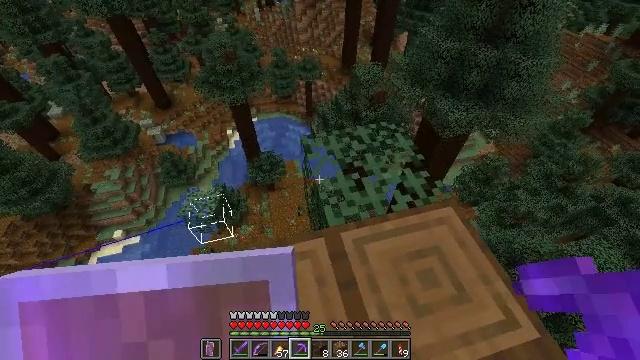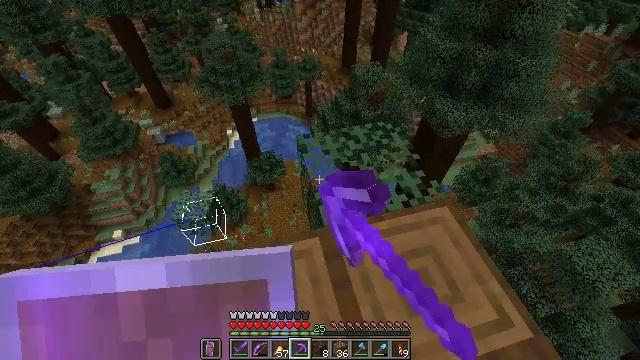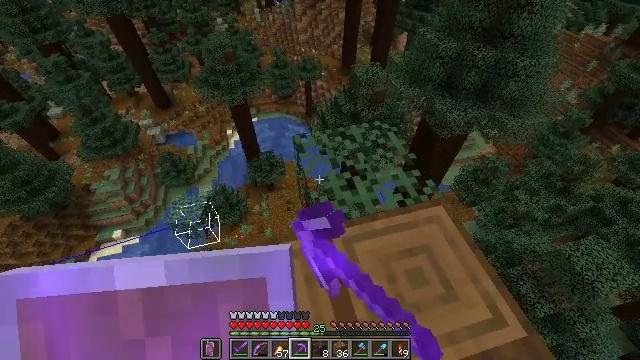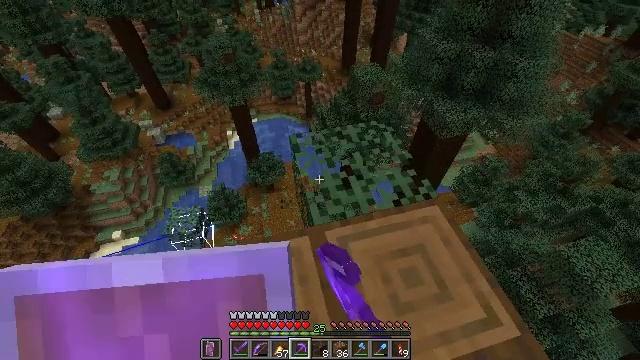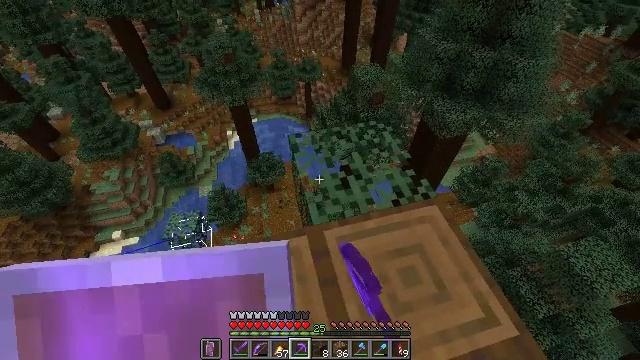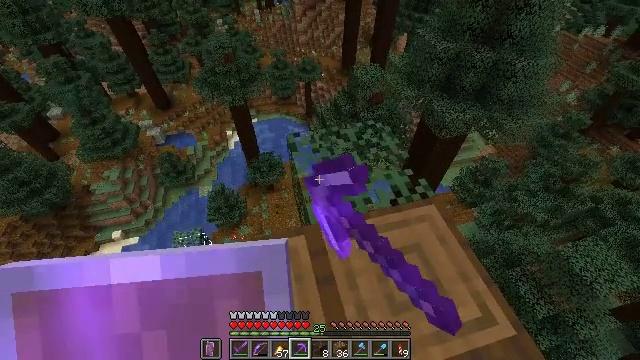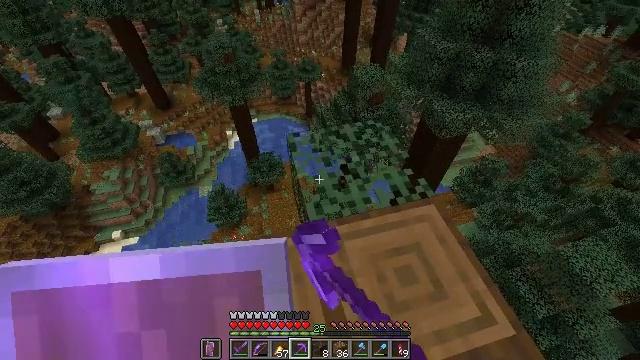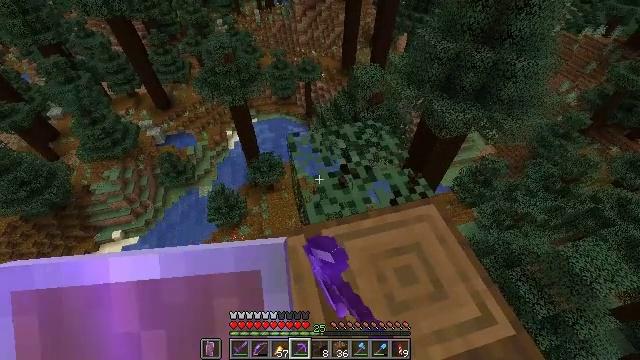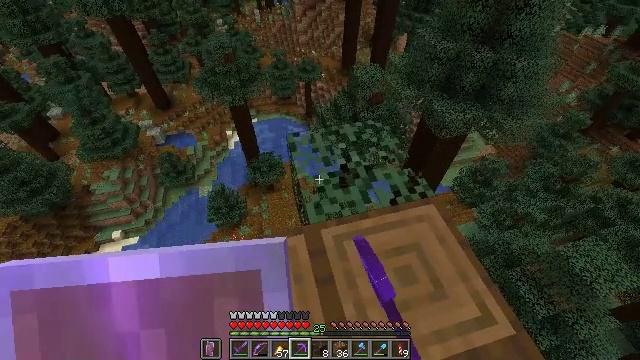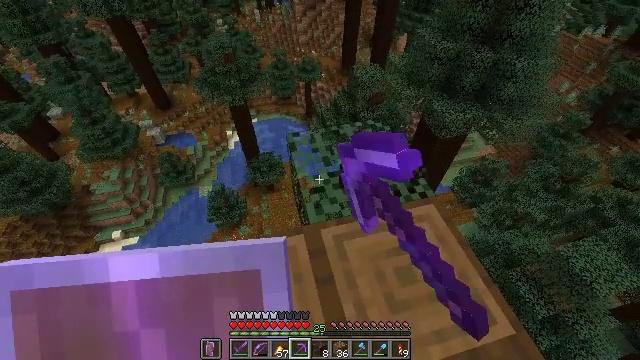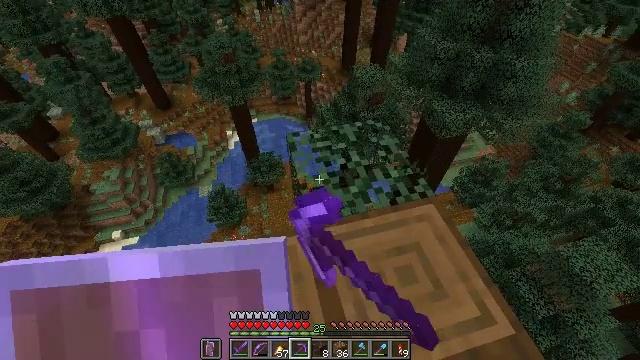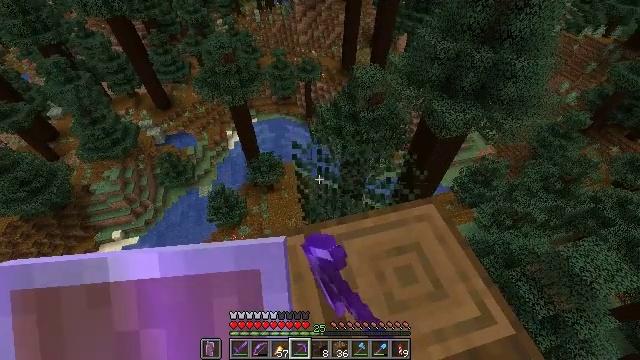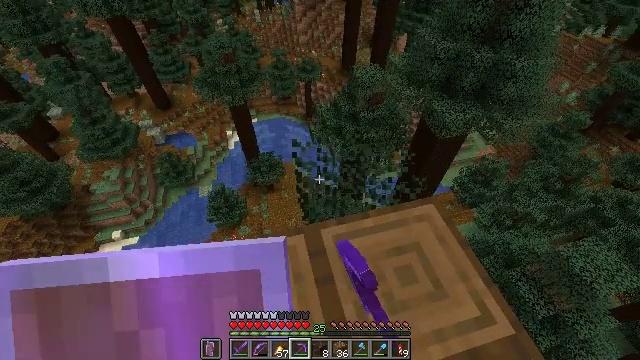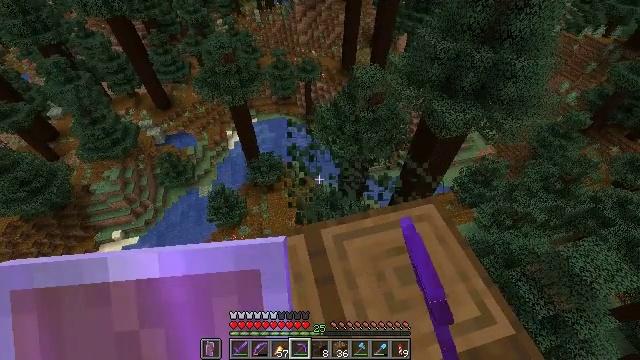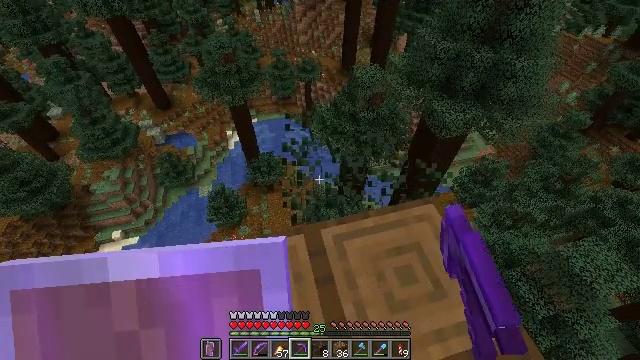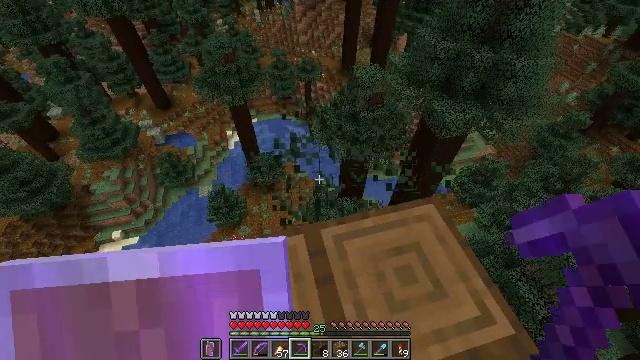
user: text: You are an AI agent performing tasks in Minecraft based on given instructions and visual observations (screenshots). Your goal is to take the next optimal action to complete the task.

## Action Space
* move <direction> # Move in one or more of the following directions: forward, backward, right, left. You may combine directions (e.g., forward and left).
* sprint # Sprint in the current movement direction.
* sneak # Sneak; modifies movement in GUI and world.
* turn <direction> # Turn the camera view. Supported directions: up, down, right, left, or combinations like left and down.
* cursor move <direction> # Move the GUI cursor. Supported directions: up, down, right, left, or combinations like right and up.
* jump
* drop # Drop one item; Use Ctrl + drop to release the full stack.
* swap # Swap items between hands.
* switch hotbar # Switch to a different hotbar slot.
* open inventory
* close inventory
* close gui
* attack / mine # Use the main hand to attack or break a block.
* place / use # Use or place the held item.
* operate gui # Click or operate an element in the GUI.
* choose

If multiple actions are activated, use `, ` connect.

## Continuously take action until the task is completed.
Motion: motion action
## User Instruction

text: Mine spruce leaves from the tree.
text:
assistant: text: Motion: attack / mine
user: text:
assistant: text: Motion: attack / mine
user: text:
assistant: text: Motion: attack / mine
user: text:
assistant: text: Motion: attack / mine
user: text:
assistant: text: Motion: attack / mine
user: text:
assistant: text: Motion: attack / mine
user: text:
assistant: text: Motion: attack / mine
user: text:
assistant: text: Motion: attack / mine
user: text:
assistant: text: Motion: attack / mine
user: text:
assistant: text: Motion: attack / mine
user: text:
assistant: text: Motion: attack / mine
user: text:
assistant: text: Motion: attack / mine
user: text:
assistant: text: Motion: attack / mine
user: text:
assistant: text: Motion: attack / mine
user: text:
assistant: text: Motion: attack / mine
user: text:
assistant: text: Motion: attack / mine